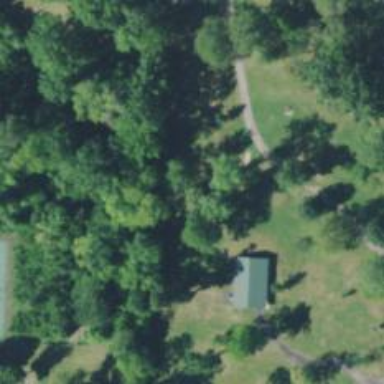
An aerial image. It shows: Disc golf tee.